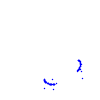
Particle: pion